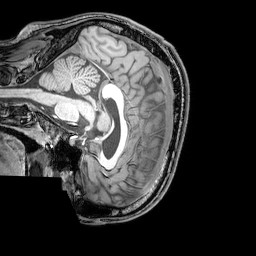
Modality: T1w
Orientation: sagittal
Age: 23
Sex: male
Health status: healthy
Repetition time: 0.081 s
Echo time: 0.037 s